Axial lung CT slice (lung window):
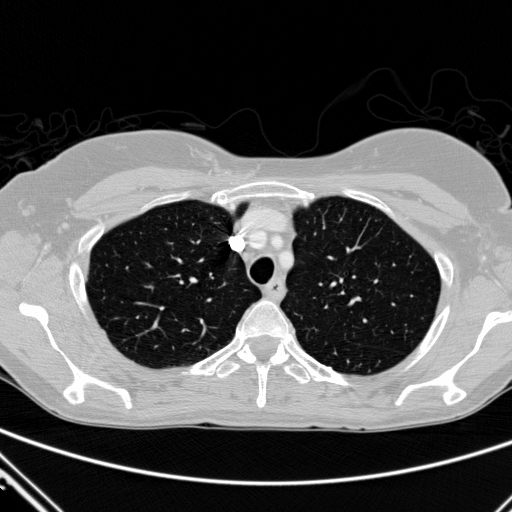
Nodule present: no